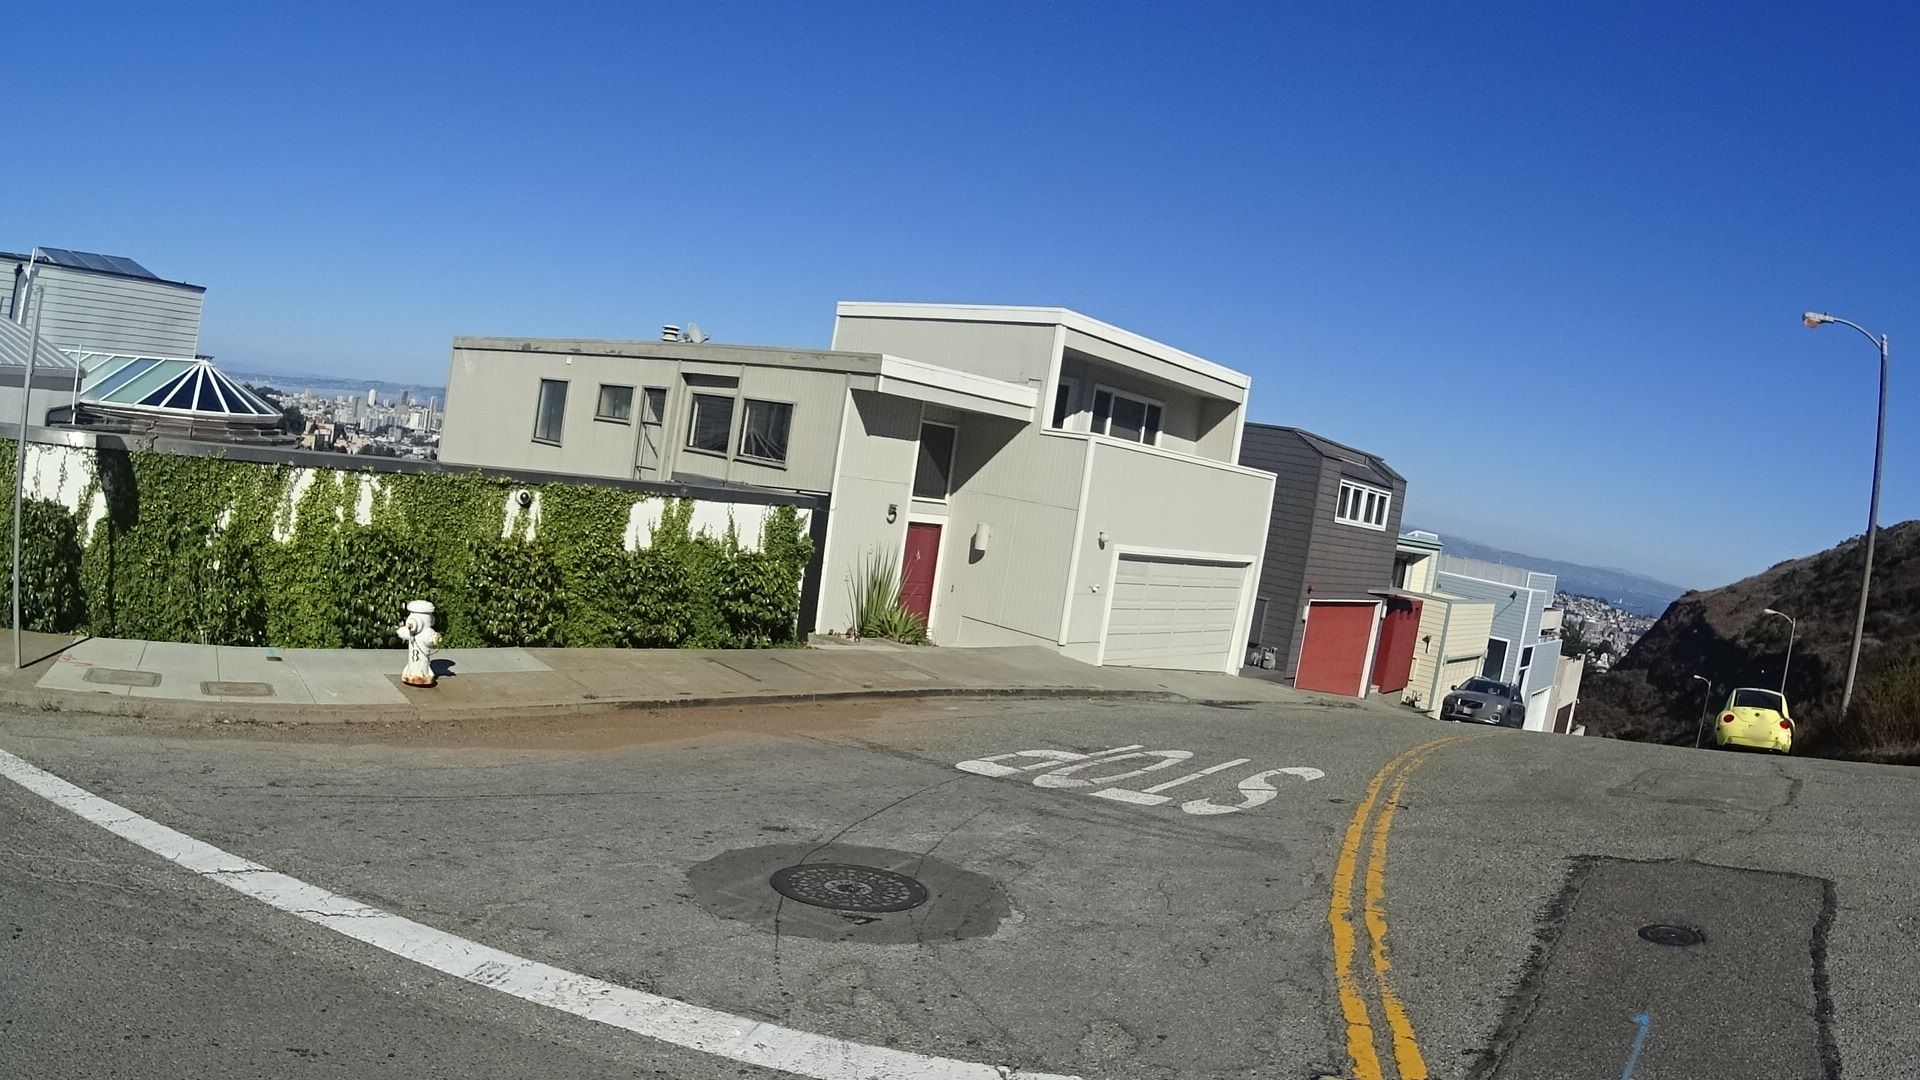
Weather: clear
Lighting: day
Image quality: good
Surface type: cycling surface
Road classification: cycleway, tertiary
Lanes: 2
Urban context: urban centre
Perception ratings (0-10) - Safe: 1.35, Lively: 6.36, Beautiful: 6.17, Boring: 4.29, Depressing: 6.07, Wealthy: 3.96